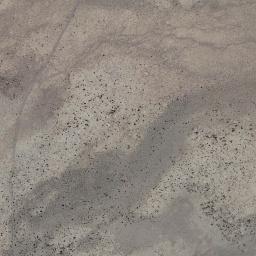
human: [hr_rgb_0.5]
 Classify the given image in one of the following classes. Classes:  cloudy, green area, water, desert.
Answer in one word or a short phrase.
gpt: desert